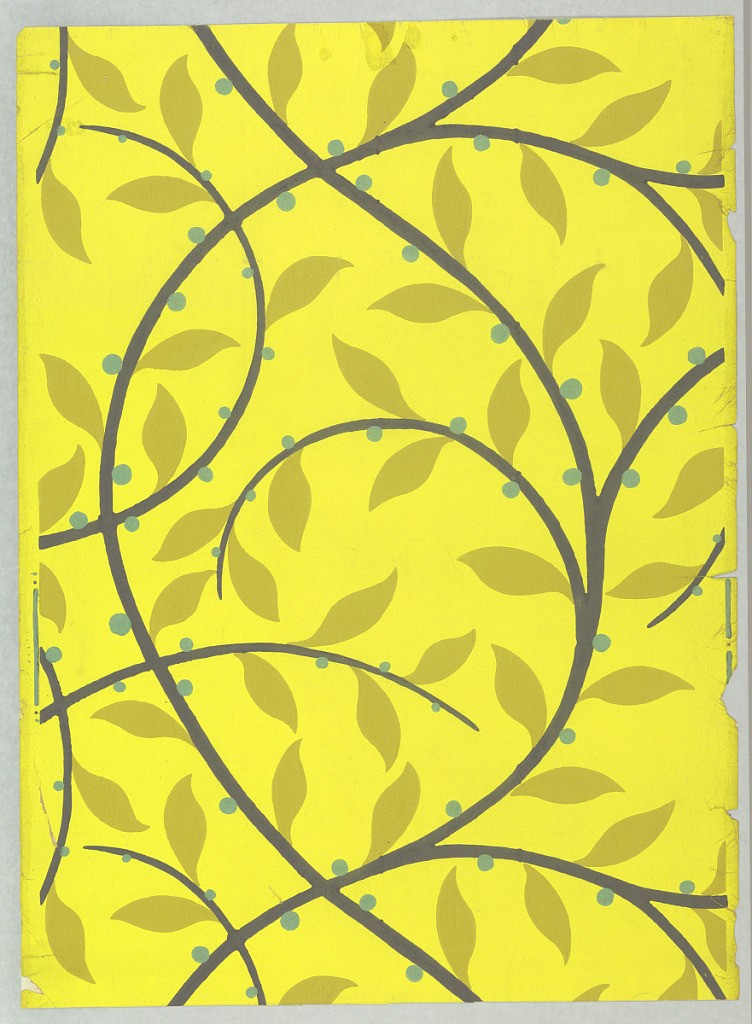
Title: Leaf and Branch
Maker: René Crevel, French, 1900–1935
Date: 1920
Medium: Block printed on paper
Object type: Sidewall
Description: Printed for Nancy McClelland of New York City. A stylized continuous vine in deep blue with mustard-colored leaves and green berries. Same design as 1945-3-7. Printed in mustard, deep blue and gray on lemon field.